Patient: sex M, age 31
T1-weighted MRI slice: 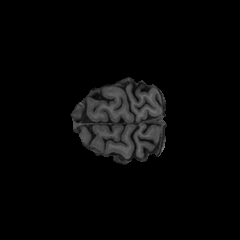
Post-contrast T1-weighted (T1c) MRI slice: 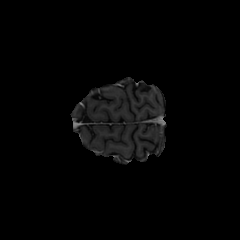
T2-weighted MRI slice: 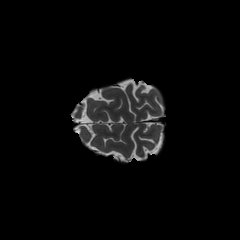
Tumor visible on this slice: no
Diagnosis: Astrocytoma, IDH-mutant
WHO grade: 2